Question: The image shows what I'm trying to accomplish. All 3 divs are contained in a wrapper that's 800px. But the second div's background extends the full width of the body.

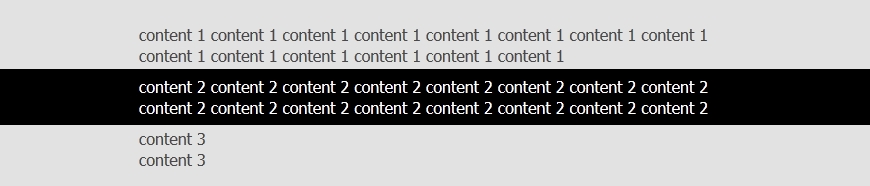
Answer: I have a solution nearly identitical to the one by patkay.
My HTML:
'''
<div class="outer-wrapper">
<div class="inner-wrapper">
<div class="content">Content 1...</div>
</div>
<div class="inner-wrapper noted">
<div class="content">Content 2...</div>
</div>
<div class="inner-wrapper">
<div class="content">Content 3...</div>
</div>
</div>
'''
And my CSS:
'''
.outer-wrapper {
width: 100%;
outline: 1px dotted blue;
}
.inner-wrapper {
width: inherit;
}
.inner-wrapper.noted {
background-color: gray;
}
.content {
width: 600px;
margin: 10px auto;
outline: 1px dotted red;
}
'''
Fiddle reference: <URL>
Essentially, I use the '.outer-wrapper' to set control the overall width, and then inherit the width to the '.inner-wrapper' which is used to set the background color through an extra class call '.noted'.
The inner-most container '.content' has the fixed width (for example, 600px).
The extra markup could be clean-up semantically using HTML5 tags, but this pattern gives you a lot of hooks to use background images and so on.